Interaction volume radius: 5 \u00c5
Interaction volume height: 25 \u00c5
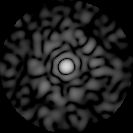
Disorder parameter: 0.8384